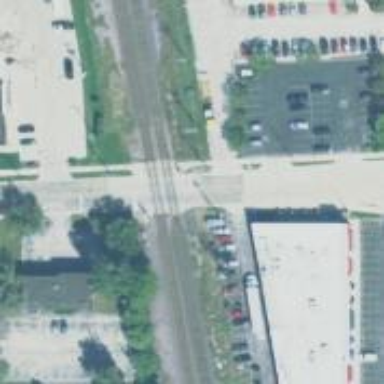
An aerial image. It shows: Railway crossing.